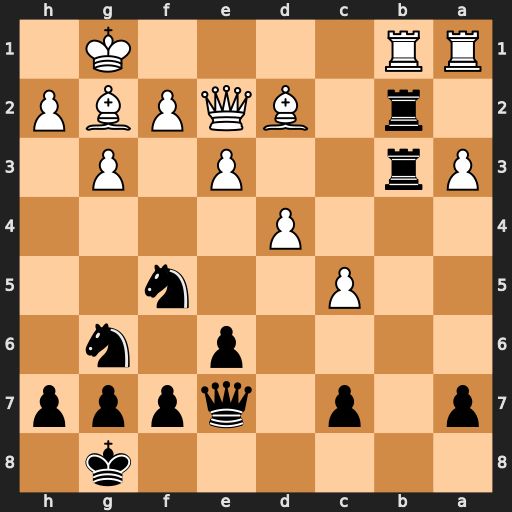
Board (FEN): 6k1/p1p1qppp/4p1n1/2P2n2/3P4/Pr2P1P1/1r1BQPBP/RR4K1
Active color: b
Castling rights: -
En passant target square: -
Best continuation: Rxb1+ Rxb1 Rxb1+